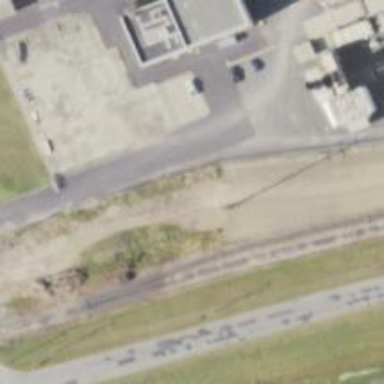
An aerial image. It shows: Railway siding for service.